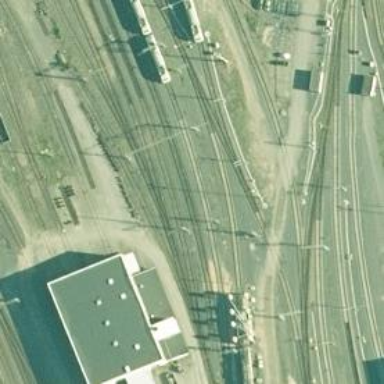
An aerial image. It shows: Wedge is used for the railway derail.